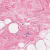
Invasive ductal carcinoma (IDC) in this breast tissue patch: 0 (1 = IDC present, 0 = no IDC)